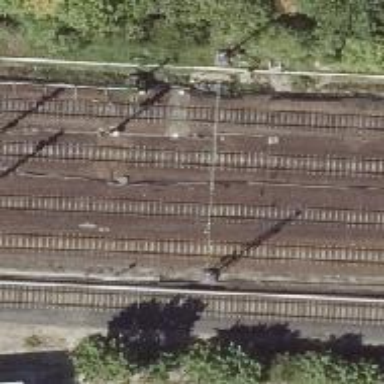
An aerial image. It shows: Milestone along the railway track with catenary mast.